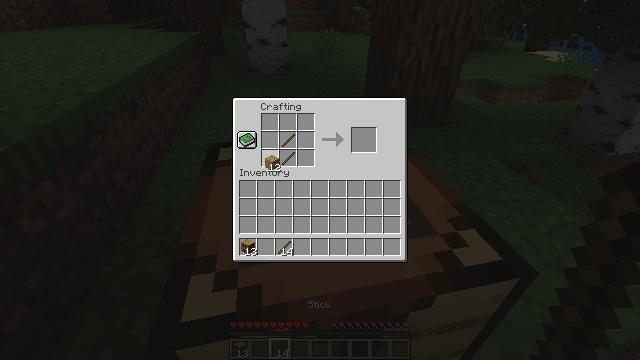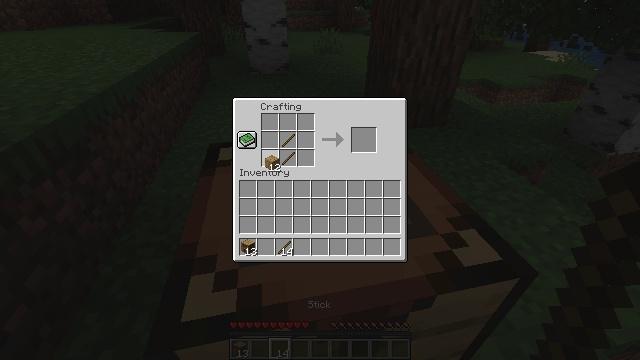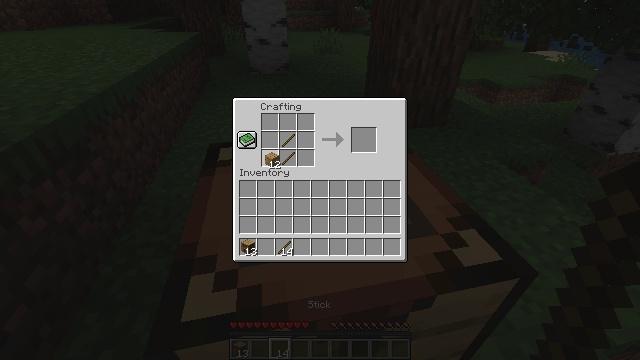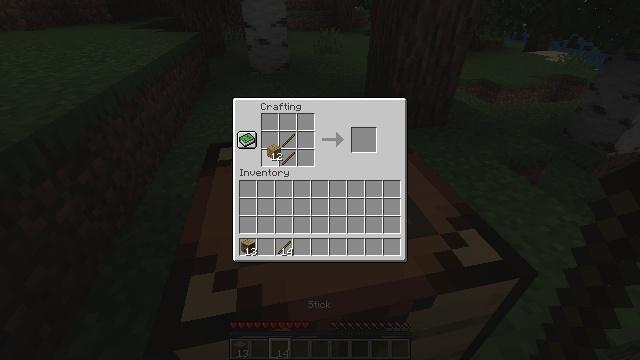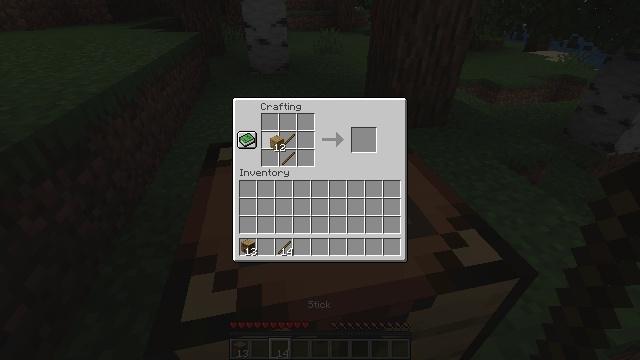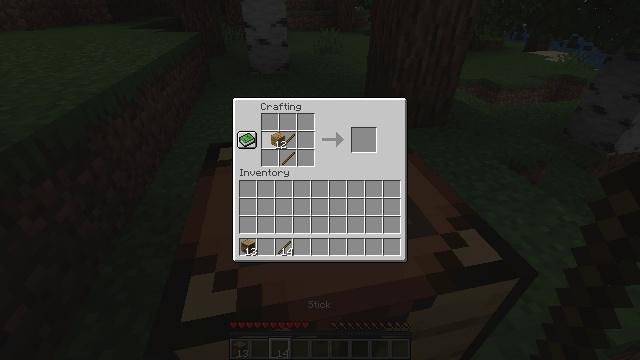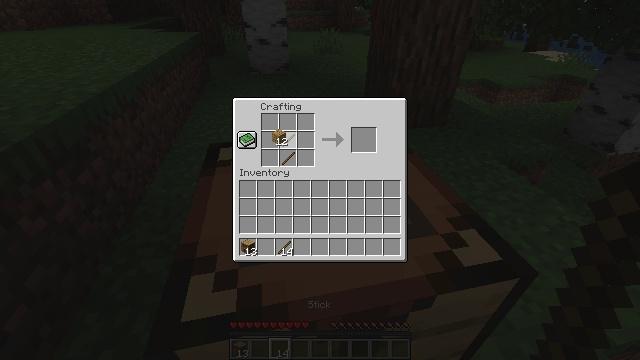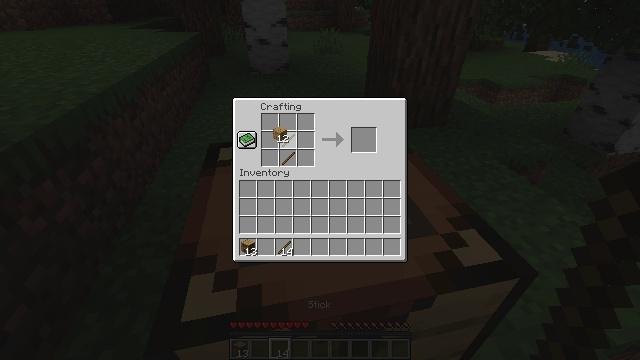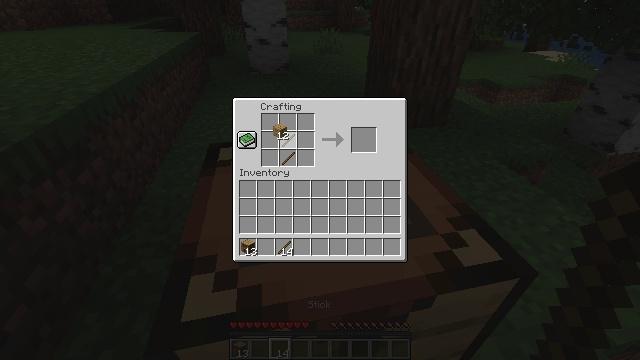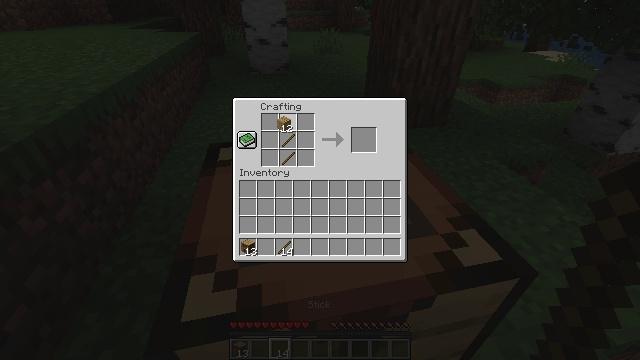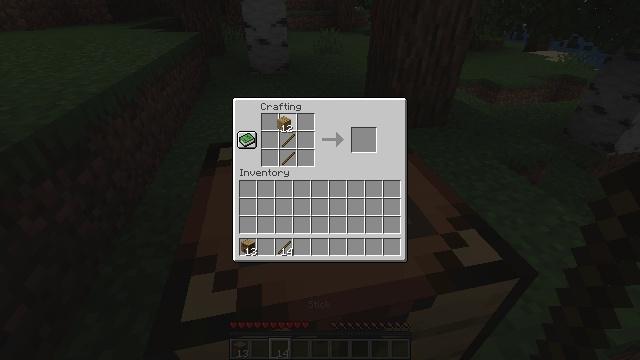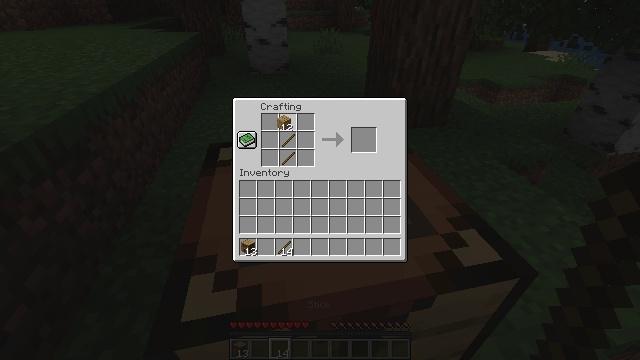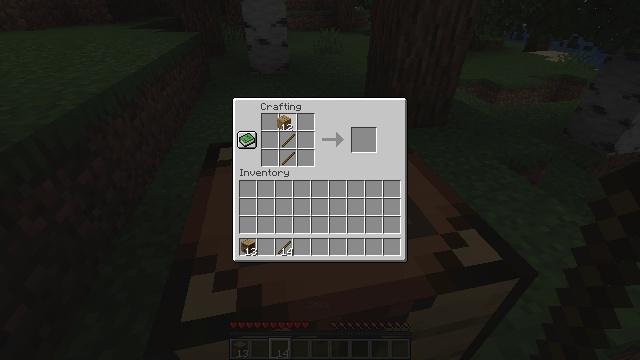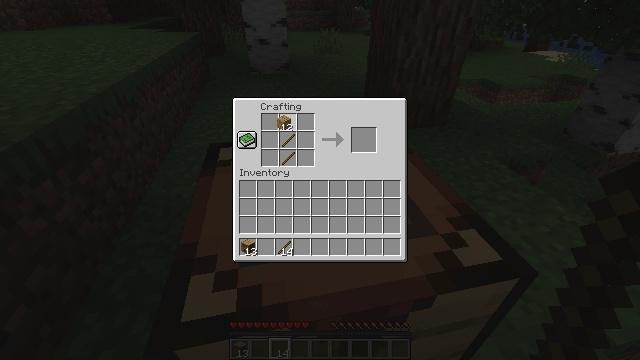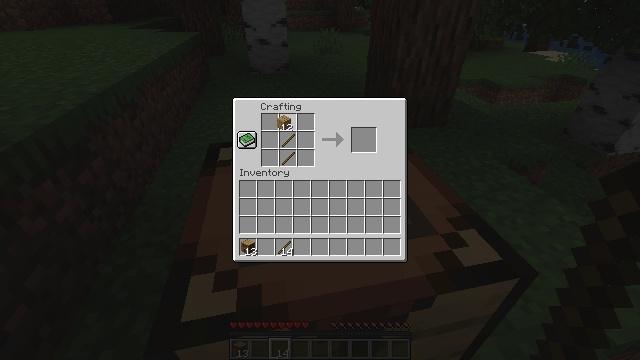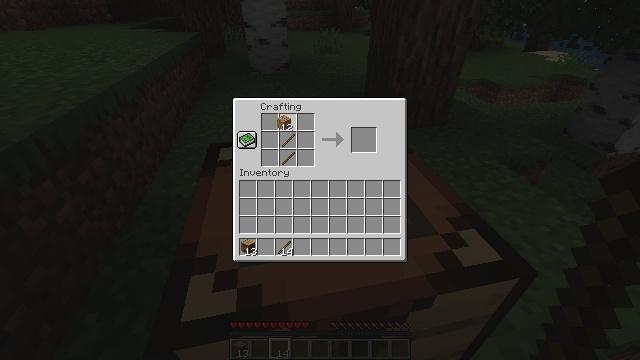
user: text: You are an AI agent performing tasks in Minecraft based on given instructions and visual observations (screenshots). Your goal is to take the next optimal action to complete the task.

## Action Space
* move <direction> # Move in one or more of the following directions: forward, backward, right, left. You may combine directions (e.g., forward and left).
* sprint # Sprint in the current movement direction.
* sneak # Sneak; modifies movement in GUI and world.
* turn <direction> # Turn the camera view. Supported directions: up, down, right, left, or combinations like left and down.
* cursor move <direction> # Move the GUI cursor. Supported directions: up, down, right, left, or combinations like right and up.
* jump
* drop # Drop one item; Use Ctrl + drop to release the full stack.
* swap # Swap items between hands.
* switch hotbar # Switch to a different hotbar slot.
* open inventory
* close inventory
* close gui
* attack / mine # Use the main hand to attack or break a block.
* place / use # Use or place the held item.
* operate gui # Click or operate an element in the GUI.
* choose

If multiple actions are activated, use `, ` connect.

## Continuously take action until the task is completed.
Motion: motion action
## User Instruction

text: Craft a wooden shovel using the crafting grid.
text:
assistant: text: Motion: no_op
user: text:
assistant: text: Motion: no_op
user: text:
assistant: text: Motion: cursor move up
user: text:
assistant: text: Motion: cursor move up
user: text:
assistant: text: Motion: no_op
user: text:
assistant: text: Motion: no_op
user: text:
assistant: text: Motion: no_op
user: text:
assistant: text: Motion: no_op
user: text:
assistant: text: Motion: cursor move up
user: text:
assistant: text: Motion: no_op
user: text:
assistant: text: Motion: no_op
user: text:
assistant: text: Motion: no_op
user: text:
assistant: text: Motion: no_op
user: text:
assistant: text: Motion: no_op
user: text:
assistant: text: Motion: no_op
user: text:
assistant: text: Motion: no_op
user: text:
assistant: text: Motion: operate gui
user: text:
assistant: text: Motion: operate gui
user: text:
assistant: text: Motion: operate gui
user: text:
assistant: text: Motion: no_op
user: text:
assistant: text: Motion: no_op
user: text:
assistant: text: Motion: no_op
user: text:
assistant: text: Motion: cursor move down
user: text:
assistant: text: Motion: cursor move down
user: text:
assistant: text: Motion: cursor move down
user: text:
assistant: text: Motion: cursor move down
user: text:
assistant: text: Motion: cursor move down
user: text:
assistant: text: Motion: no_op
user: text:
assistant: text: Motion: no_op
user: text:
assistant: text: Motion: cursor move down